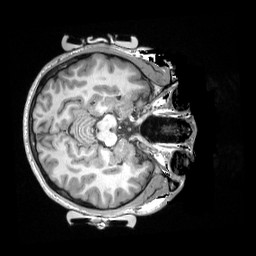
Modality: T1w
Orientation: axial
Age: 19
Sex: male
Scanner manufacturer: siemens
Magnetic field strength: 3 T
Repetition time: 2.3 s
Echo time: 0.00298 s